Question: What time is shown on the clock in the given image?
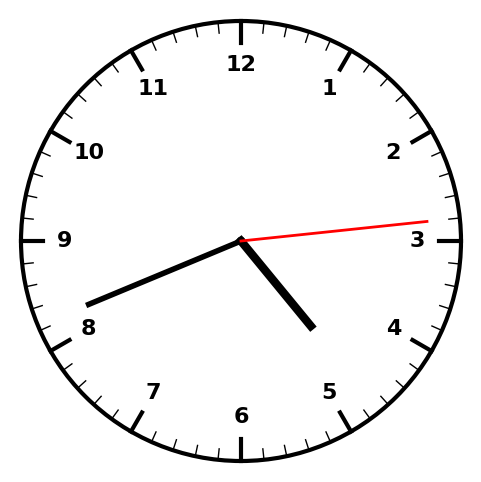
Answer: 04:41:14